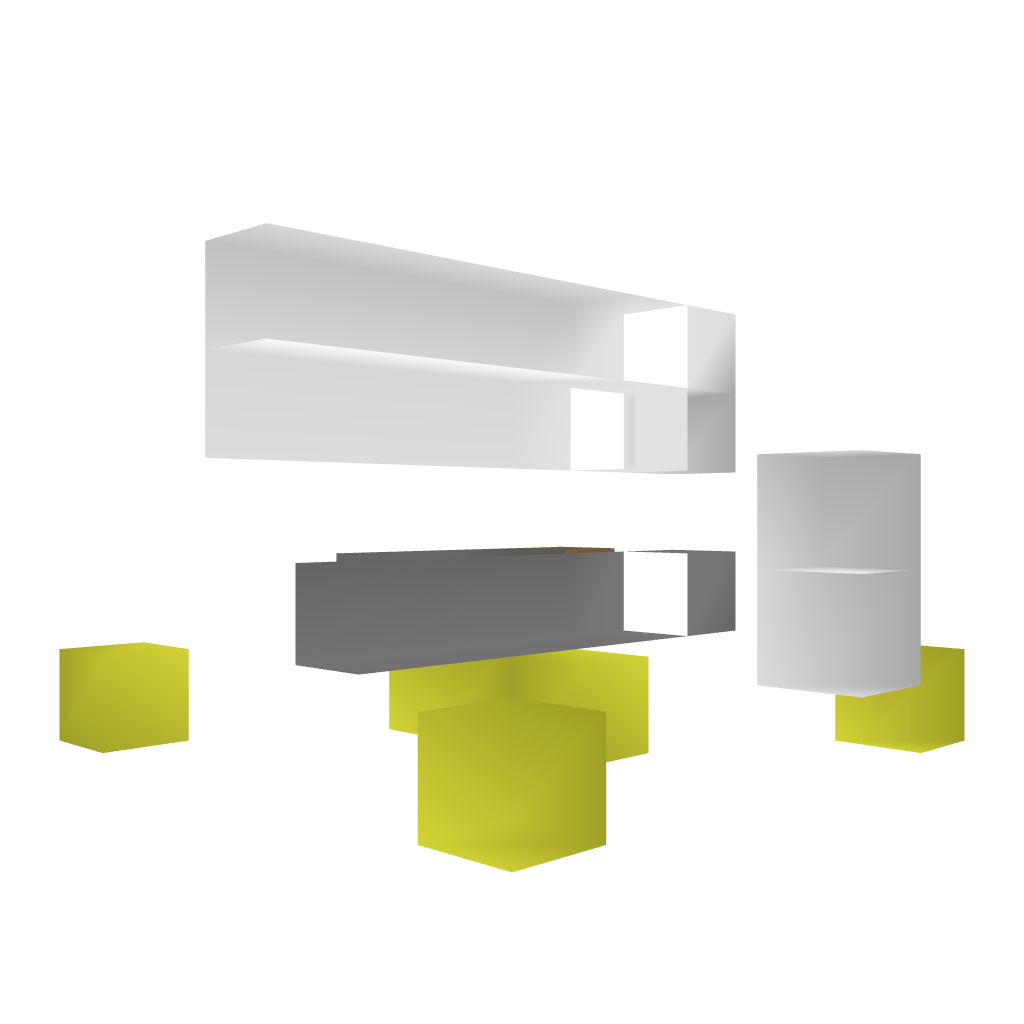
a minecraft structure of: Cake Cafe bad low quality